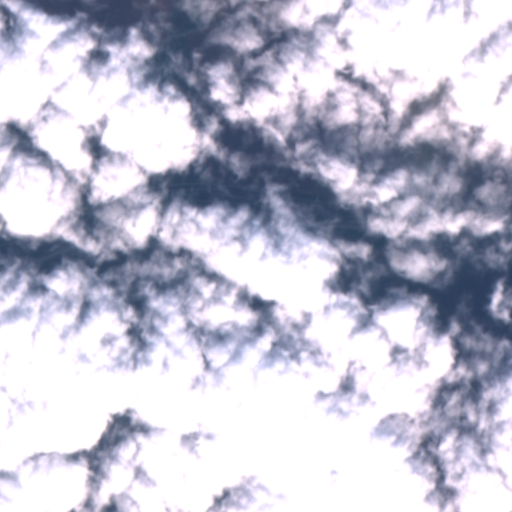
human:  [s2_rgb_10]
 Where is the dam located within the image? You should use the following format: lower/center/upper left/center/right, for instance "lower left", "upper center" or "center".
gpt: The dam is located in the lower right of the image.
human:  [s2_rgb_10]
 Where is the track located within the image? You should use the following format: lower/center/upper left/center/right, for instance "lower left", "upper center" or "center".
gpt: There is no track in the image.